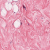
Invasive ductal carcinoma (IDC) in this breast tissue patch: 0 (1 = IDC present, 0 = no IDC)